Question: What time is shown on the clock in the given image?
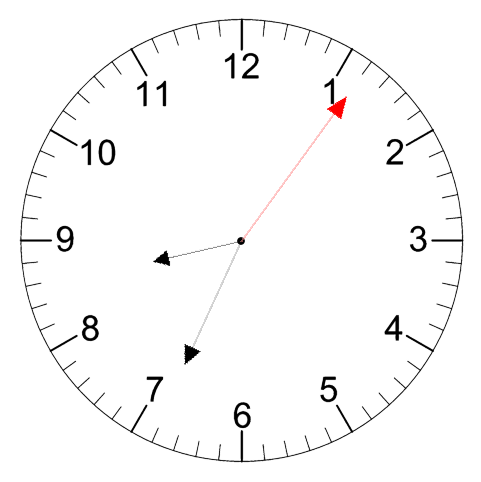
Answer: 08:34:06